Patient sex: M
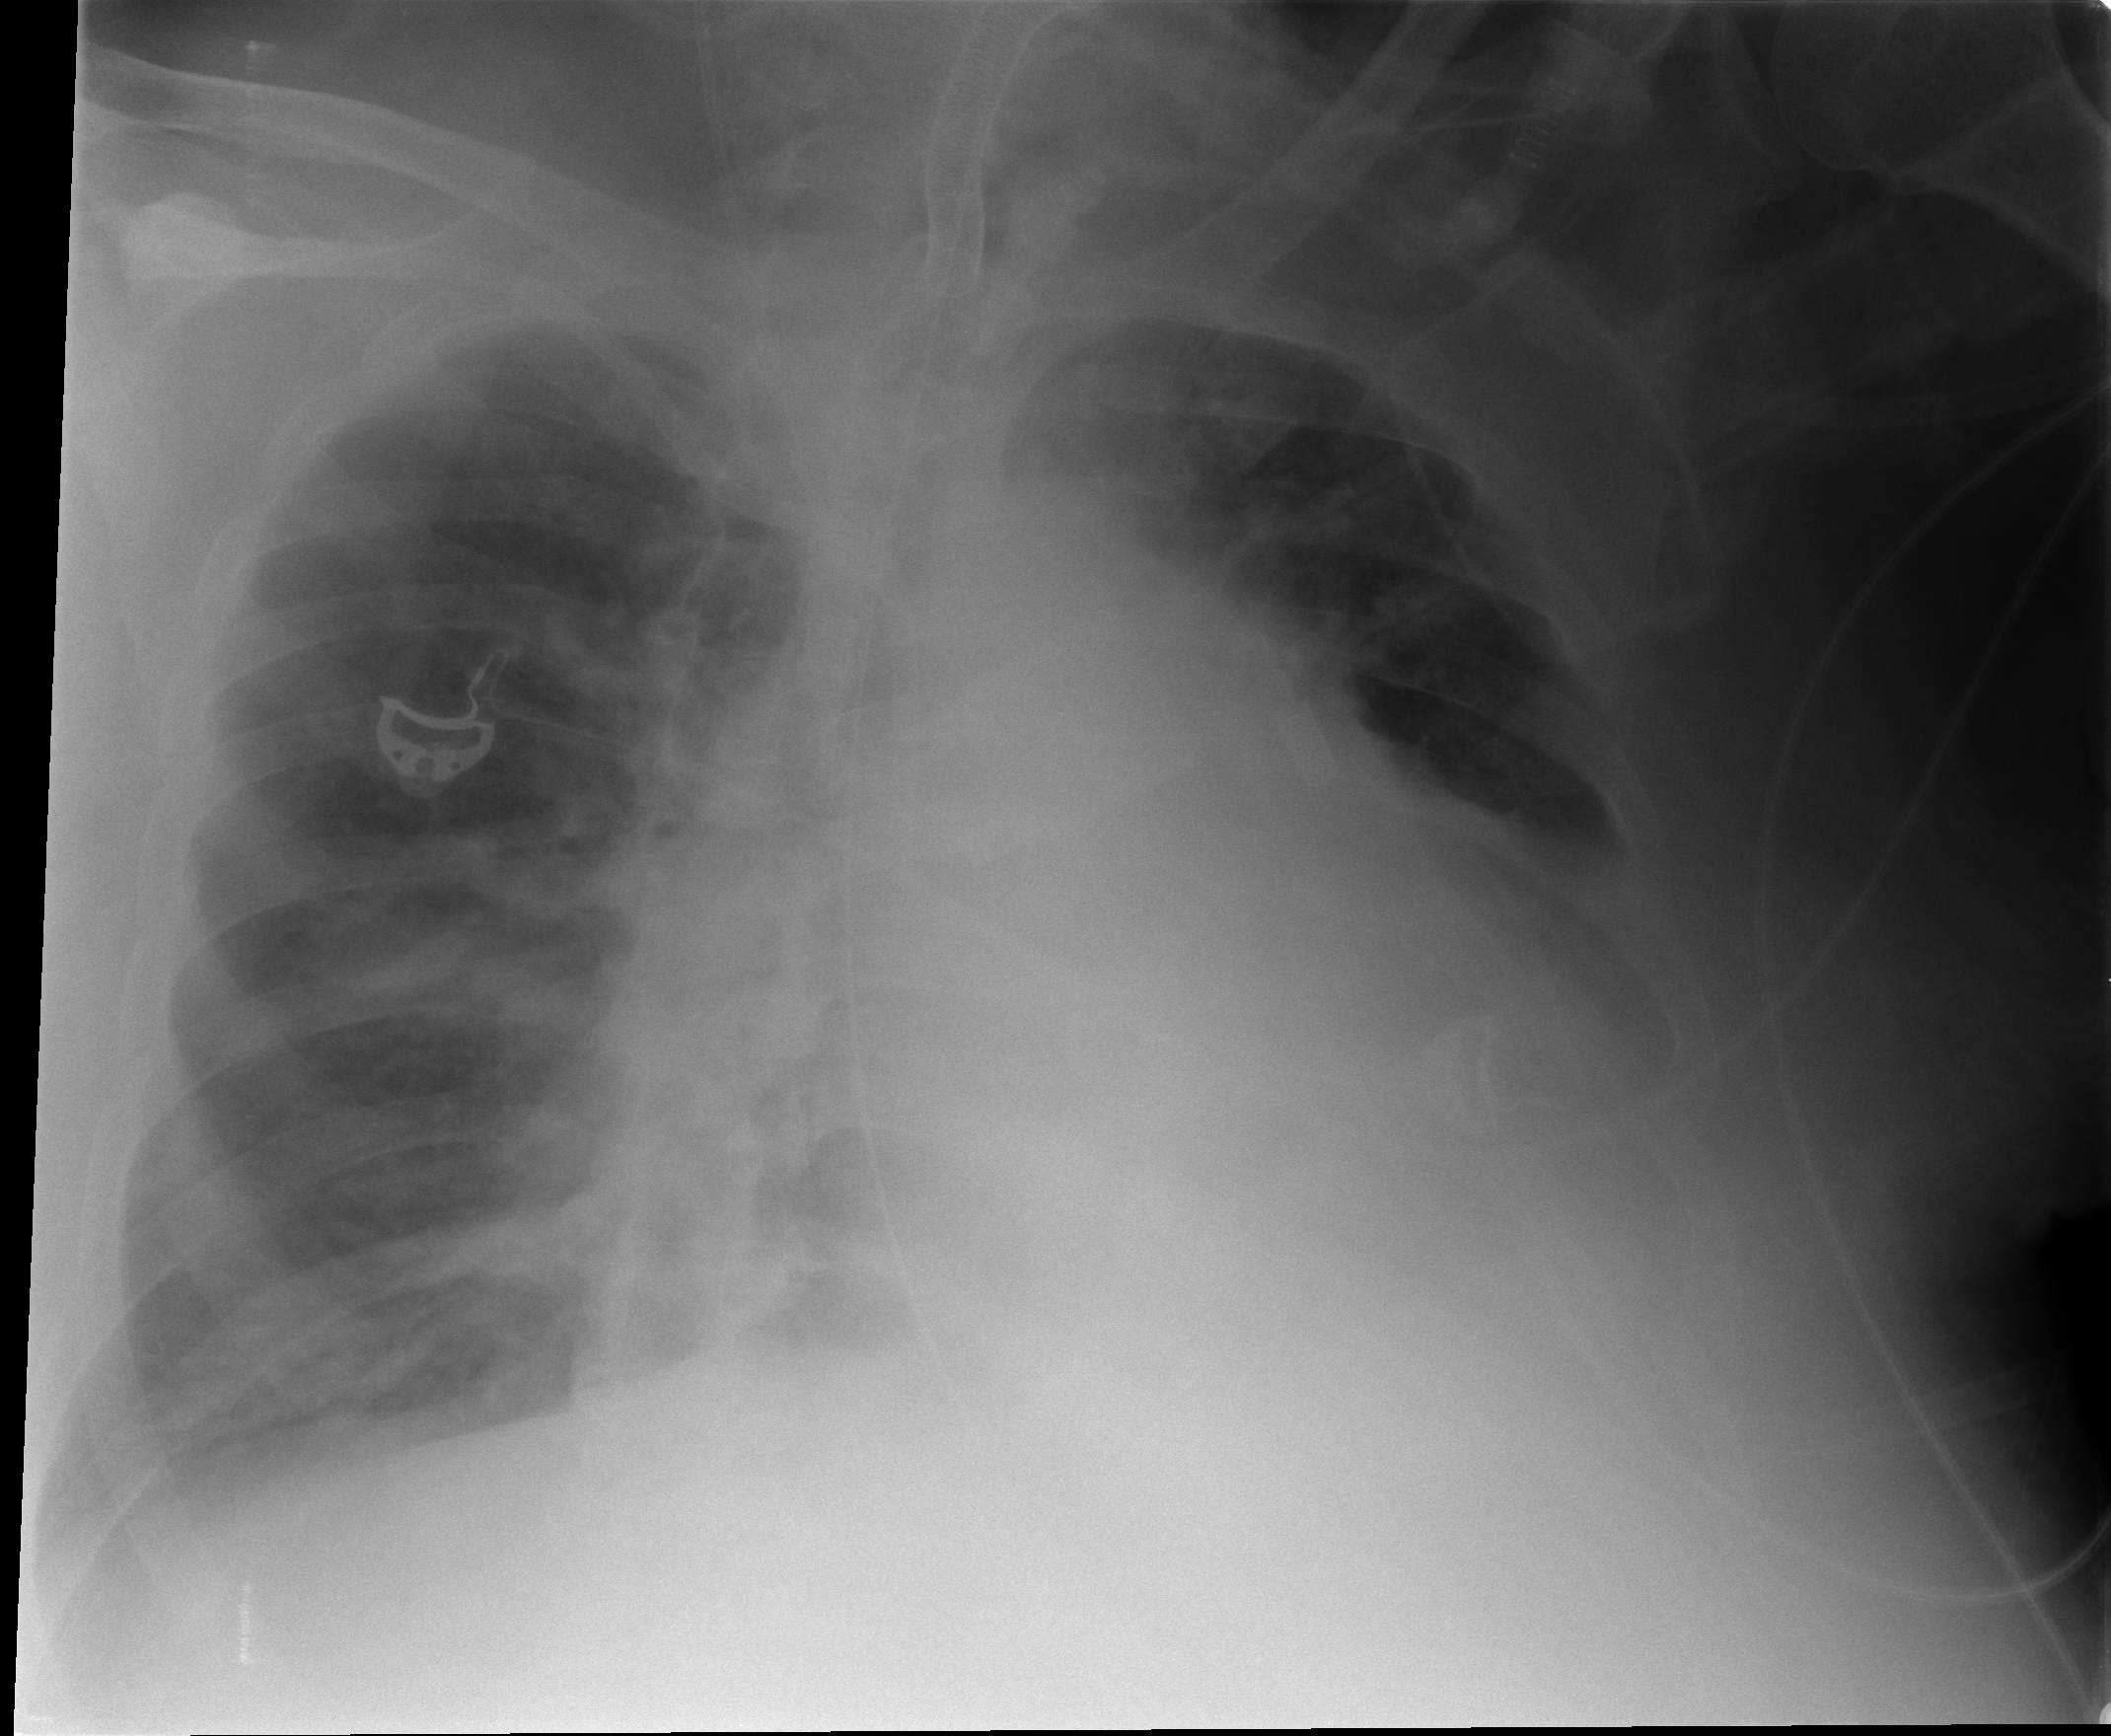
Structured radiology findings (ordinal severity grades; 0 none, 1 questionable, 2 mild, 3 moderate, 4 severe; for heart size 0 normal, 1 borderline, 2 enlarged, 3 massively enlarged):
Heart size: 2
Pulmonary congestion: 2
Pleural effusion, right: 2
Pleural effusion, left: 1
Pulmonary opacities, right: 0
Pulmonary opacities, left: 0
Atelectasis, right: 2
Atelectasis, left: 2